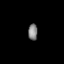
Tissue: lung
Cell type: Epithelial cells
Senescence score: 0.1867
Nuclear area (px): 151
Mean DAPI intensity: 128.51